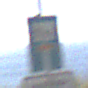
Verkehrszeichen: SackgasseRadverkehrFussgaengerDurchlaessig
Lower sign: HinweisGeaenderteVorfahrtVerkehrsfuehrungVerkehrsregelung3
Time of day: MorningAfternoon
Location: Outdoor (RoadRail)
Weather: PartlyCloudy
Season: NotSpecified
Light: Natural